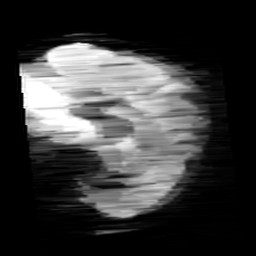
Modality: minIP
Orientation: sagittal
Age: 10
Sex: female
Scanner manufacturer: siemens
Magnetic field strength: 3 T
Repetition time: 0.027 s
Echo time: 0.02 s